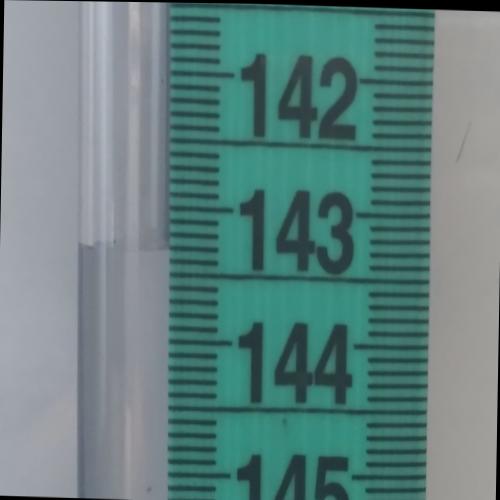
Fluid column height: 143.3 cm